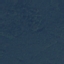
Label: Forest